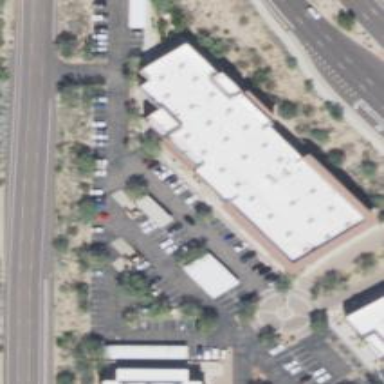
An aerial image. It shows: Commercial building.